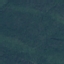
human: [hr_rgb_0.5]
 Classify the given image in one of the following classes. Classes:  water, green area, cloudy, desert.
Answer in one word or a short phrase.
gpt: green area